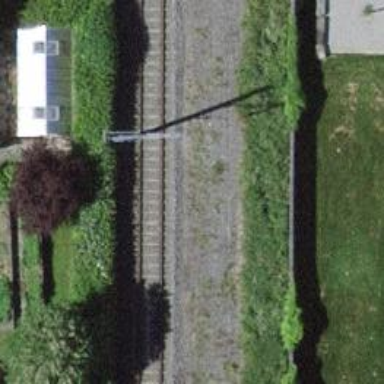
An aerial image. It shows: Abandoned railway spur with one track.